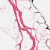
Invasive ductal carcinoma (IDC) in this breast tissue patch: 0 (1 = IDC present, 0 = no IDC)